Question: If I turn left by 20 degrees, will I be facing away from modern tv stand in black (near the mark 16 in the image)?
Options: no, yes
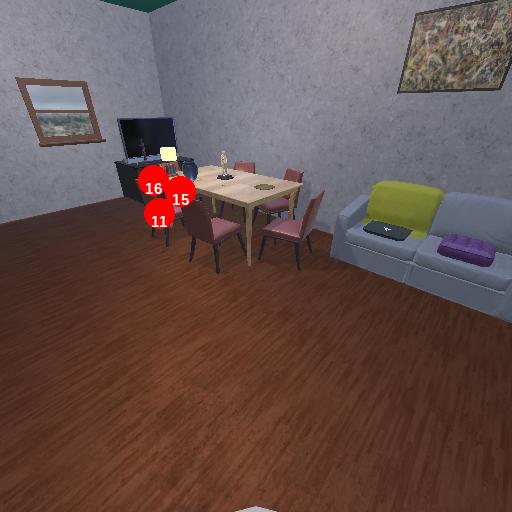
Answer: no